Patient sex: M
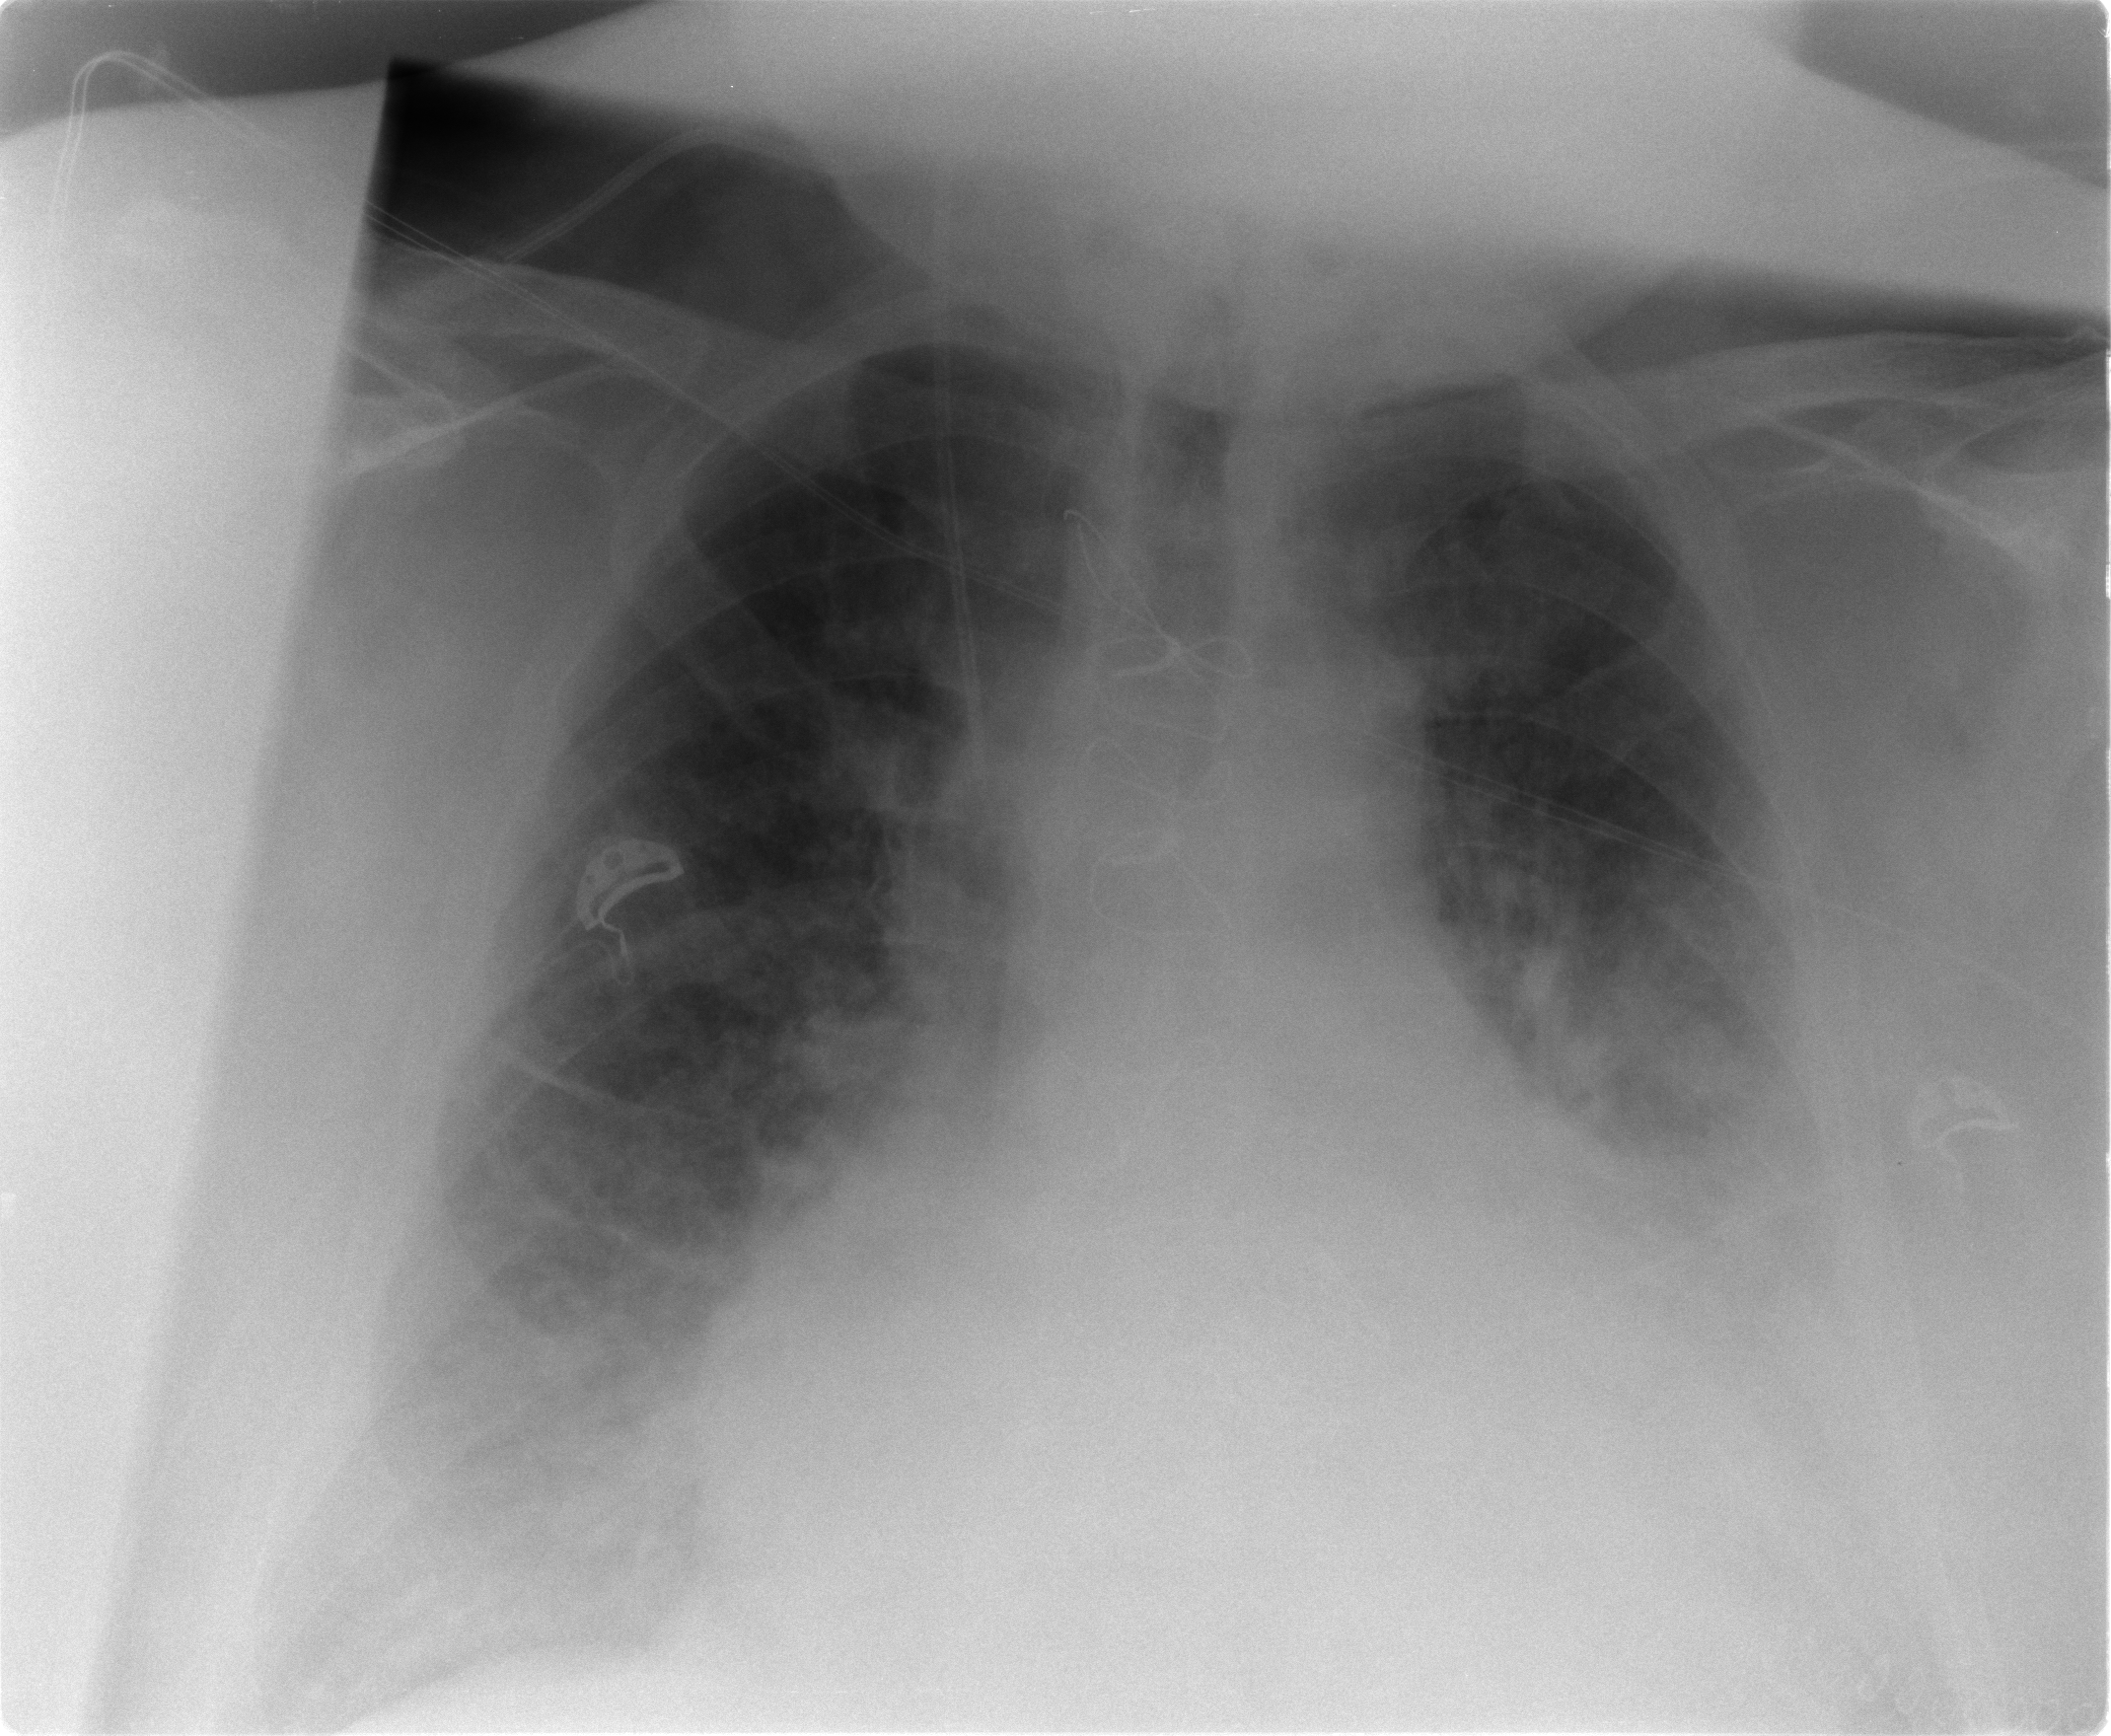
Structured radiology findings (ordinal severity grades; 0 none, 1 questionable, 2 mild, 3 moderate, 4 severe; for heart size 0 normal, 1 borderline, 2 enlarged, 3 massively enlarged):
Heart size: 3
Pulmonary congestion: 3
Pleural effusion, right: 1
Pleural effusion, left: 3
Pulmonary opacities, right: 2
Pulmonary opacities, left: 2
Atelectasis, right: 3
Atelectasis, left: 3